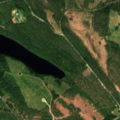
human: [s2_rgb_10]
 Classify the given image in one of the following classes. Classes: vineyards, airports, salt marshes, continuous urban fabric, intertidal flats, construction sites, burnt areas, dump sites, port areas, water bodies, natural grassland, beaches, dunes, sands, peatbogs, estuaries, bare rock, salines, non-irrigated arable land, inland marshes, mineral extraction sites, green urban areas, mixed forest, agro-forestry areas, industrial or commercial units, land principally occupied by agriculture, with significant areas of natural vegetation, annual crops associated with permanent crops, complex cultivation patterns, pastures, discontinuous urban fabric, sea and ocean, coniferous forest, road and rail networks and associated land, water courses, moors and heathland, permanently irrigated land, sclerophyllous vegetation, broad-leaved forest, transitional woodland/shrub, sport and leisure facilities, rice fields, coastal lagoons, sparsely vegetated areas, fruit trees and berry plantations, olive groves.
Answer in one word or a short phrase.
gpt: coniferous forest, mixed forest, water bodies